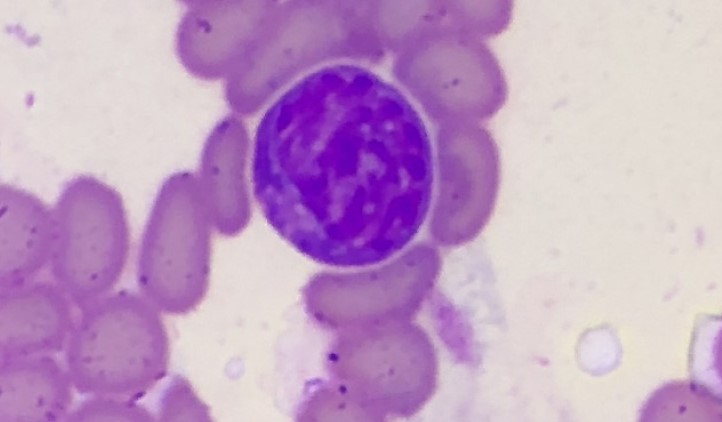
White blood cell type: Lymphocyte